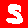
Digit: 5